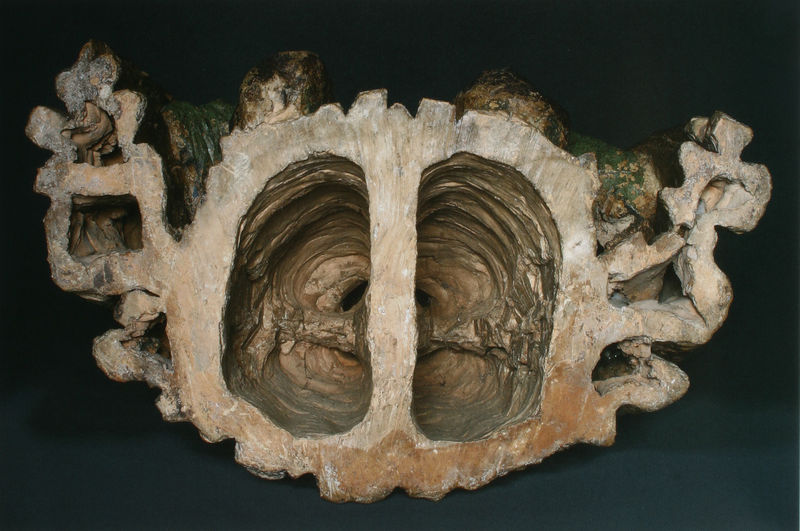
Titel: Weinende Maria (Untersicht)
Künstler: Andrea Riccio
Standort: Padua
Institution: Museo d'Arte Medioevale e Moderna
Schlagwörter: baum, blau, dunkel, gestein, kopf, körper, schatten, grün, ocker, braun, hell, holz, licht, schwarz, weiss, rot, beige, ornament, stein, baumstamm, natur, stamm, boden, figur, stehend, innen, höhle, ohren, rosa, wald, oval, rund, keramik, skulptur, ton, apfel, ansicht, zwei, afrika, farbe, steg, detail, symmetrie, metall, innenansicht, tiefe, kammer, plastik, bemalt, foto, fotografie, photographie, unten, knochen, belichtung, hälfte, offen, fuss, ringe, wurzel, moos, symmetrisch, hinten, rippen, torso, form, schnitt, gebilde, loch, höhlen, stempel, photo, öffnung, skelett, zelle, farbfoto, rinde, versteinert, struktur, grotte, lock, herz, muschel, gefasst, sauber, einblick, gips, guss, stumpf, querschnitt, rein, hol, aufnahme, hohlraum, tunnel, ausgehöhlt, bronzeguss, rumpf, hohl, tief, lunge, gerippe, moose, teil, durchschnitt, halbkreise, kammern, hinteransicht, trennwand, öffnunf, aztekisch, unterseite, prähistorisch, hülle, gehirn, von unten, symmetire, urzeit, conquee, druse, gesäubert, hohler baum, lehr, oprnament, steh, wandung, septum, von innen, holraum